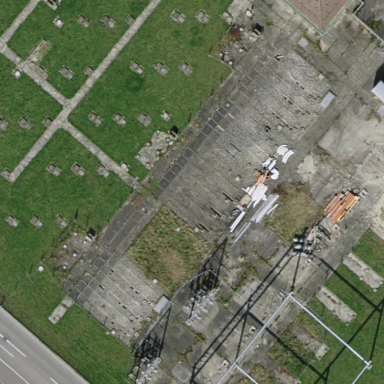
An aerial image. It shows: Power substation.